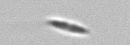
Label: pennate